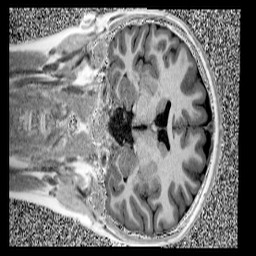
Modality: UNIT1
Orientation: coronal
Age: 13
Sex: female
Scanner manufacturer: siemens
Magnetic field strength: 3 T
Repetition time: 4 s
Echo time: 0.00299 s